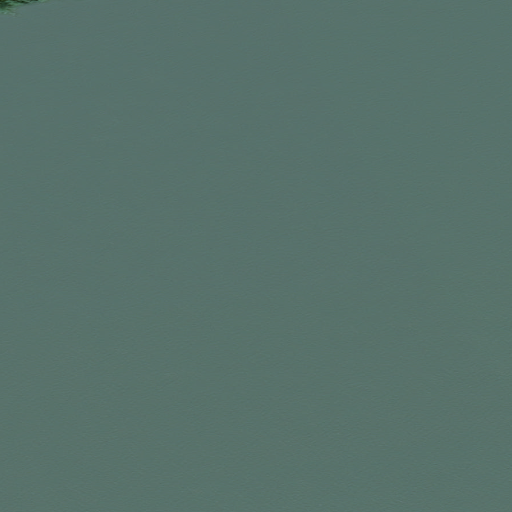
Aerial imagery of island in Alaska named Eagle Island containing only unknown